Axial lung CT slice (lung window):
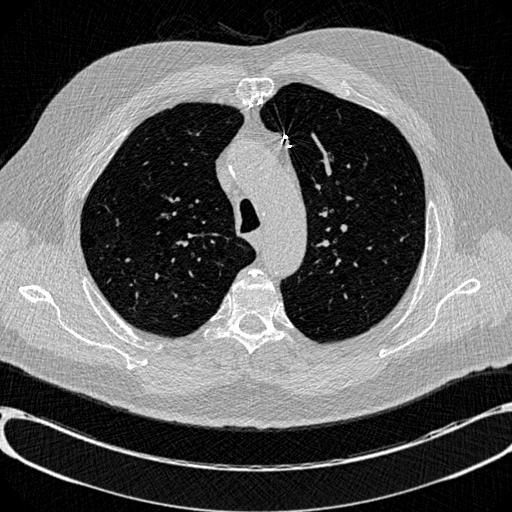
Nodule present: no